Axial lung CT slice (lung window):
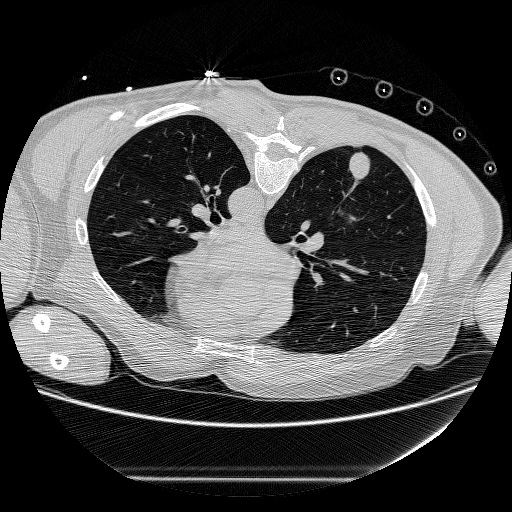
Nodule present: yes
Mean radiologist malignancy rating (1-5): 4.25